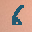
Label: 6